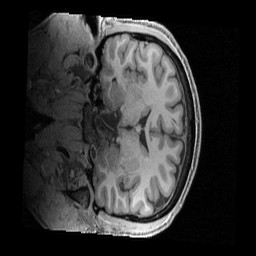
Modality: T1w
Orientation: coronal
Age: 39
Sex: male
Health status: ill
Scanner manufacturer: siemens
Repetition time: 2.4 s
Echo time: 0.00231 s